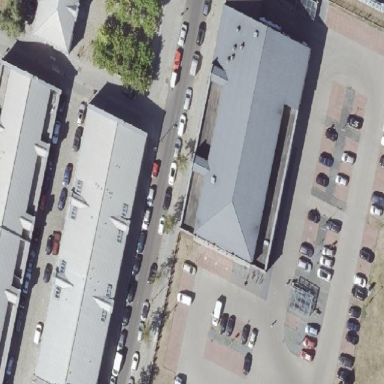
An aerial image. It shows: Gabled roof retail building housing supermarket.